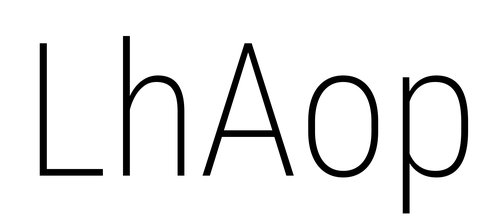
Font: Roboto_Condensed_ExtraLight